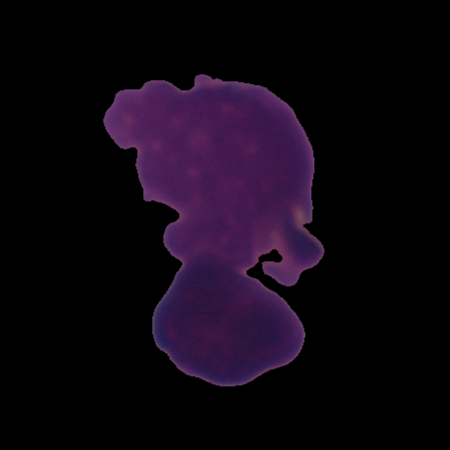
Label: healthy